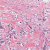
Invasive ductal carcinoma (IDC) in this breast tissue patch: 1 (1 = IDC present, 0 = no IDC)